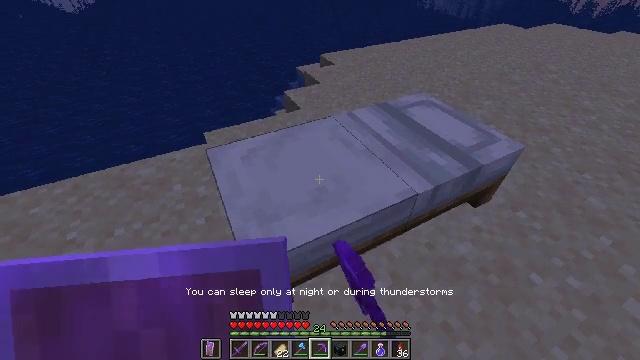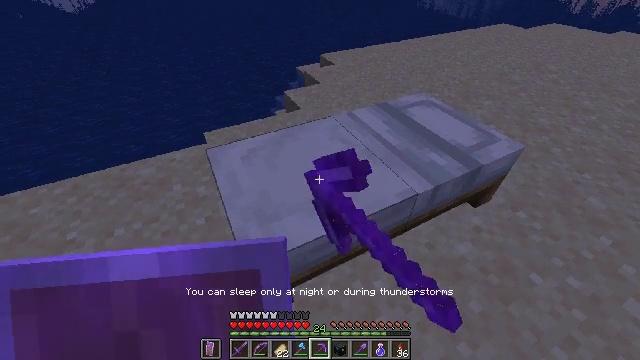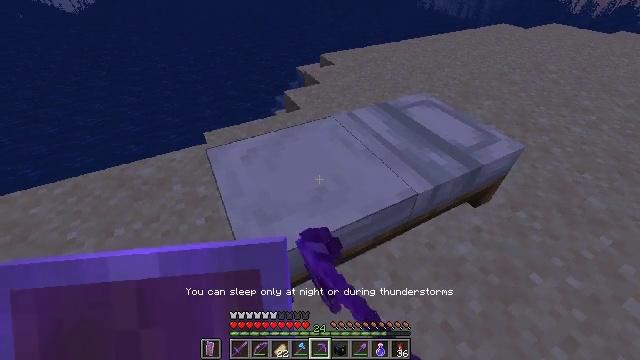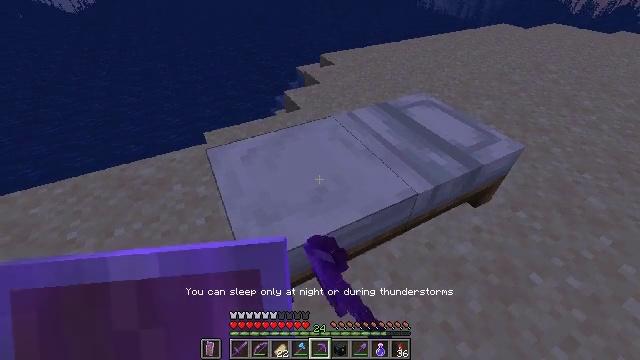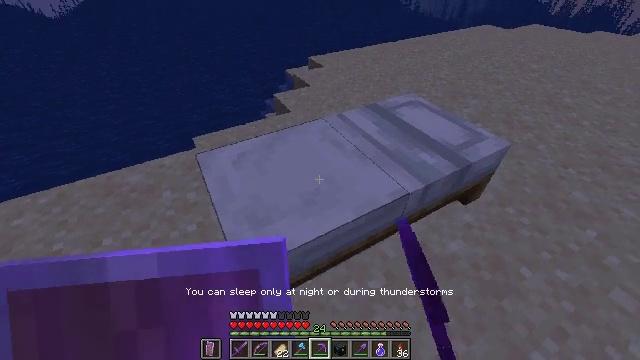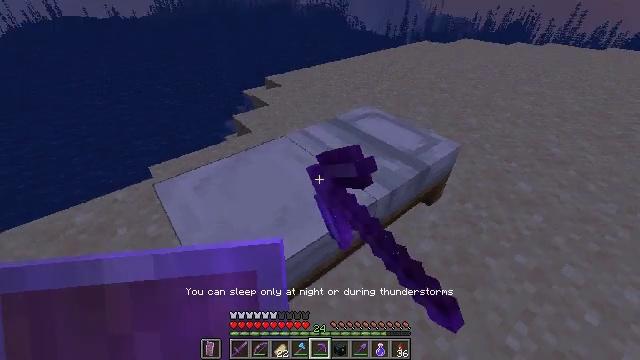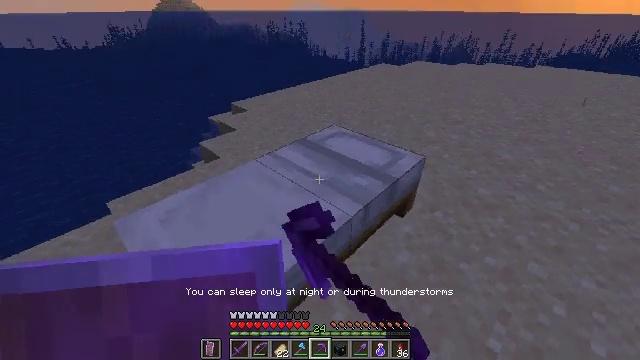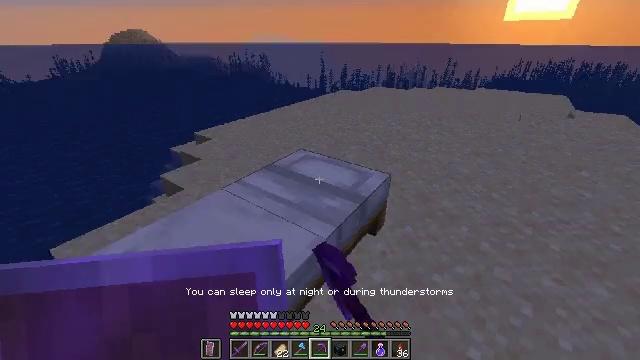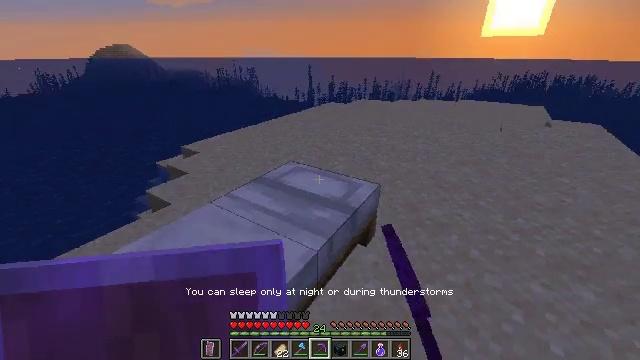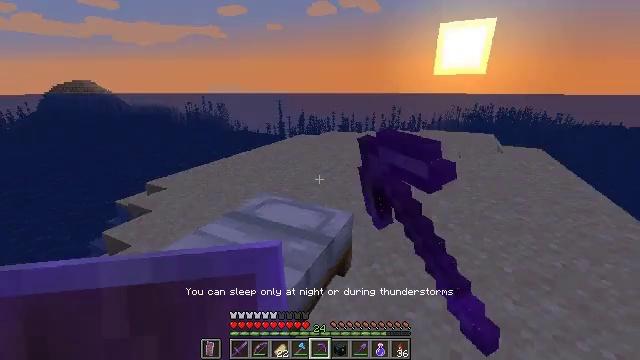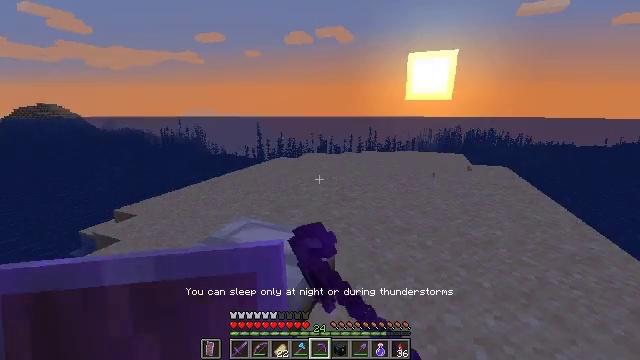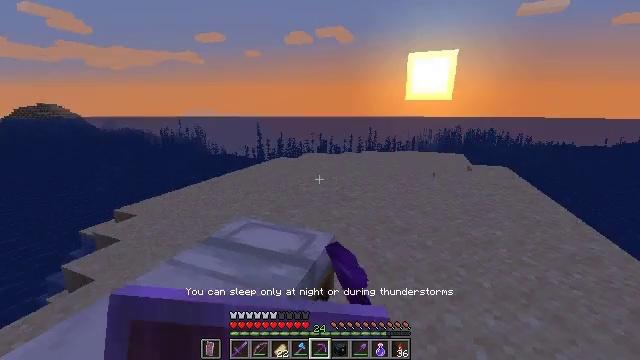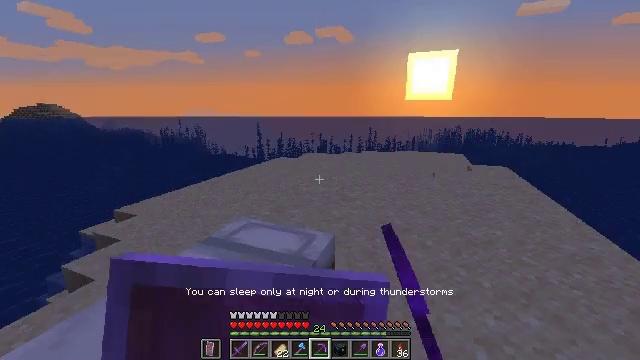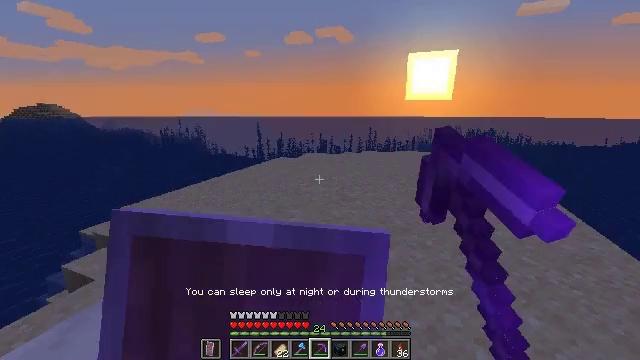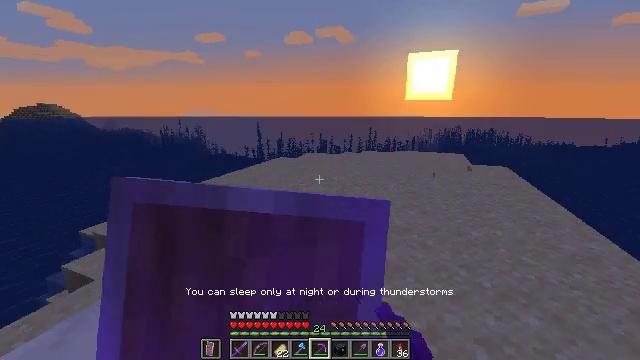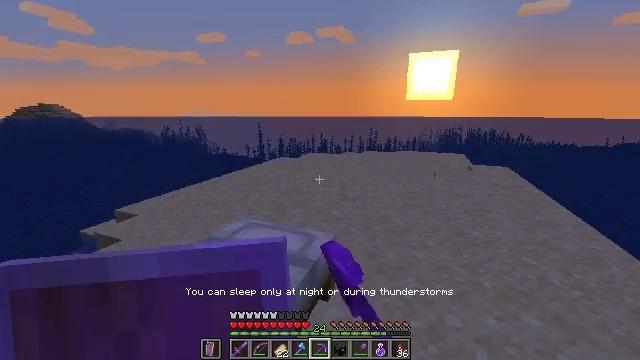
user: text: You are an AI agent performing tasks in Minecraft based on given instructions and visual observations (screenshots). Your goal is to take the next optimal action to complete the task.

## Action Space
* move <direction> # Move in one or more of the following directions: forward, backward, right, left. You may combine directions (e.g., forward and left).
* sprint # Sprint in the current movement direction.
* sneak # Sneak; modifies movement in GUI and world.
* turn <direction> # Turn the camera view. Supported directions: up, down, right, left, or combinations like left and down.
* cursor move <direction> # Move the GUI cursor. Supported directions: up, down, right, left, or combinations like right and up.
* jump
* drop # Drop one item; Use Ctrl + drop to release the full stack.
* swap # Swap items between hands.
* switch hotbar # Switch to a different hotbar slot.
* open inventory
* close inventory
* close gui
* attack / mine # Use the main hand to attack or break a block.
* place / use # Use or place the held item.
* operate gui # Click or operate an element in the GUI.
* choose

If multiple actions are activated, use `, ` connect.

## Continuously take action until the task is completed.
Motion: motion action
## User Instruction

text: Remove the white bed from its place.
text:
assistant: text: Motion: use / place
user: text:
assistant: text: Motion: use / place
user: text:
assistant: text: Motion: use / place
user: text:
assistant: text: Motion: turn right, use / place
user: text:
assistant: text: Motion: turn right and up, use / place
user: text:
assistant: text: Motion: turn right and up, use / place
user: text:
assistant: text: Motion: turn right and up, use / place
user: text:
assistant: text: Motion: turn right and up, use / place
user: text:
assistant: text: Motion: turn right and up, use / place
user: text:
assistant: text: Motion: turn right and up, use / place
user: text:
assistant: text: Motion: use / place
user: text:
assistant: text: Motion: use / place
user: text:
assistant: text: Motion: use / place
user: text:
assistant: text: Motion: use / place
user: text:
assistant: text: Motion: no_op
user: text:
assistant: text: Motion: turn left and down
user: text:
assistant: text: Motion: turn left and down
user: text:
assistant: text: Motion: turn left and down
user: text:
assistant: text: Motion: turn left and down
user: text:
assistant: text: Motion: use / place
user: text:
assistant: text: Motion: use / place
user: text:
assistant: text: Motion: use / place
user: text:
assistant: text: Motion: use / place
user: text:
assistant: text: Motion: use / place
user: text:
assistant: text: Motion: use / place
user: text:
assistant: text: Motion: use / place
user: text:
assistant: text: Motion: use / place
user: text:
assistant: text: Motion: use / place
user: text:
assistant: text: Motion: use / place
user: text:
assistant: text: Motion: use / place